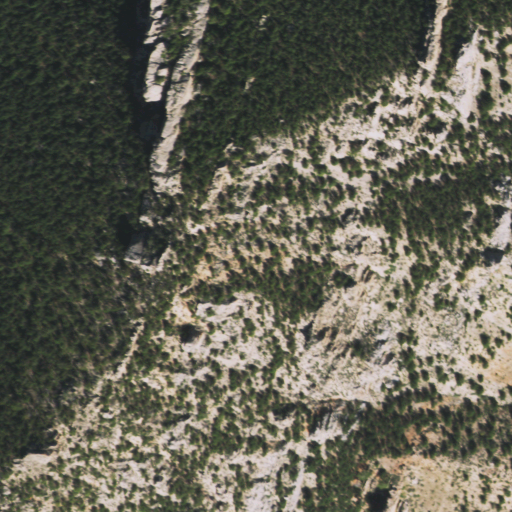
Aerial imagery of mountain in Wyoming named Crazy Woman Mountain containing evergreen forest, shrub, and grassland